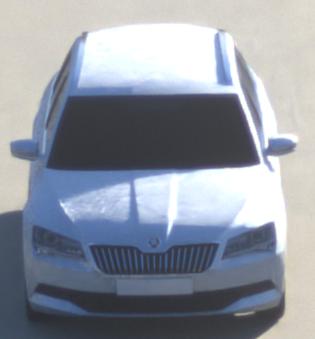
Make: Skoda
Model: Superb Combi 1.4 TSI
Detailed model: Superb (III) Combi
Model produced from: 2015/09
Model produced until: 2018/06
Doors: 5
Color: white
Road condition: dry road
Daytime: sunrise or sunset
Contrast: medium contrast